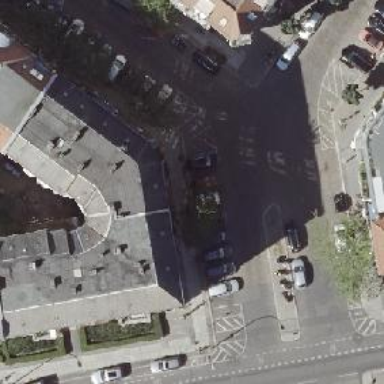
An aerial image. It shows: Residential building with double saltbox roof shape.